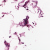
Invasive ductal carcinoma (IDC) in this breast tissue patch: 0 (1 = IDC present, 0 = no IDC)